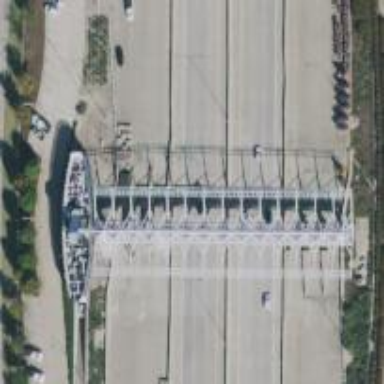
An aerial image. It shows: Toll gantry on the road.